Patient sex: M
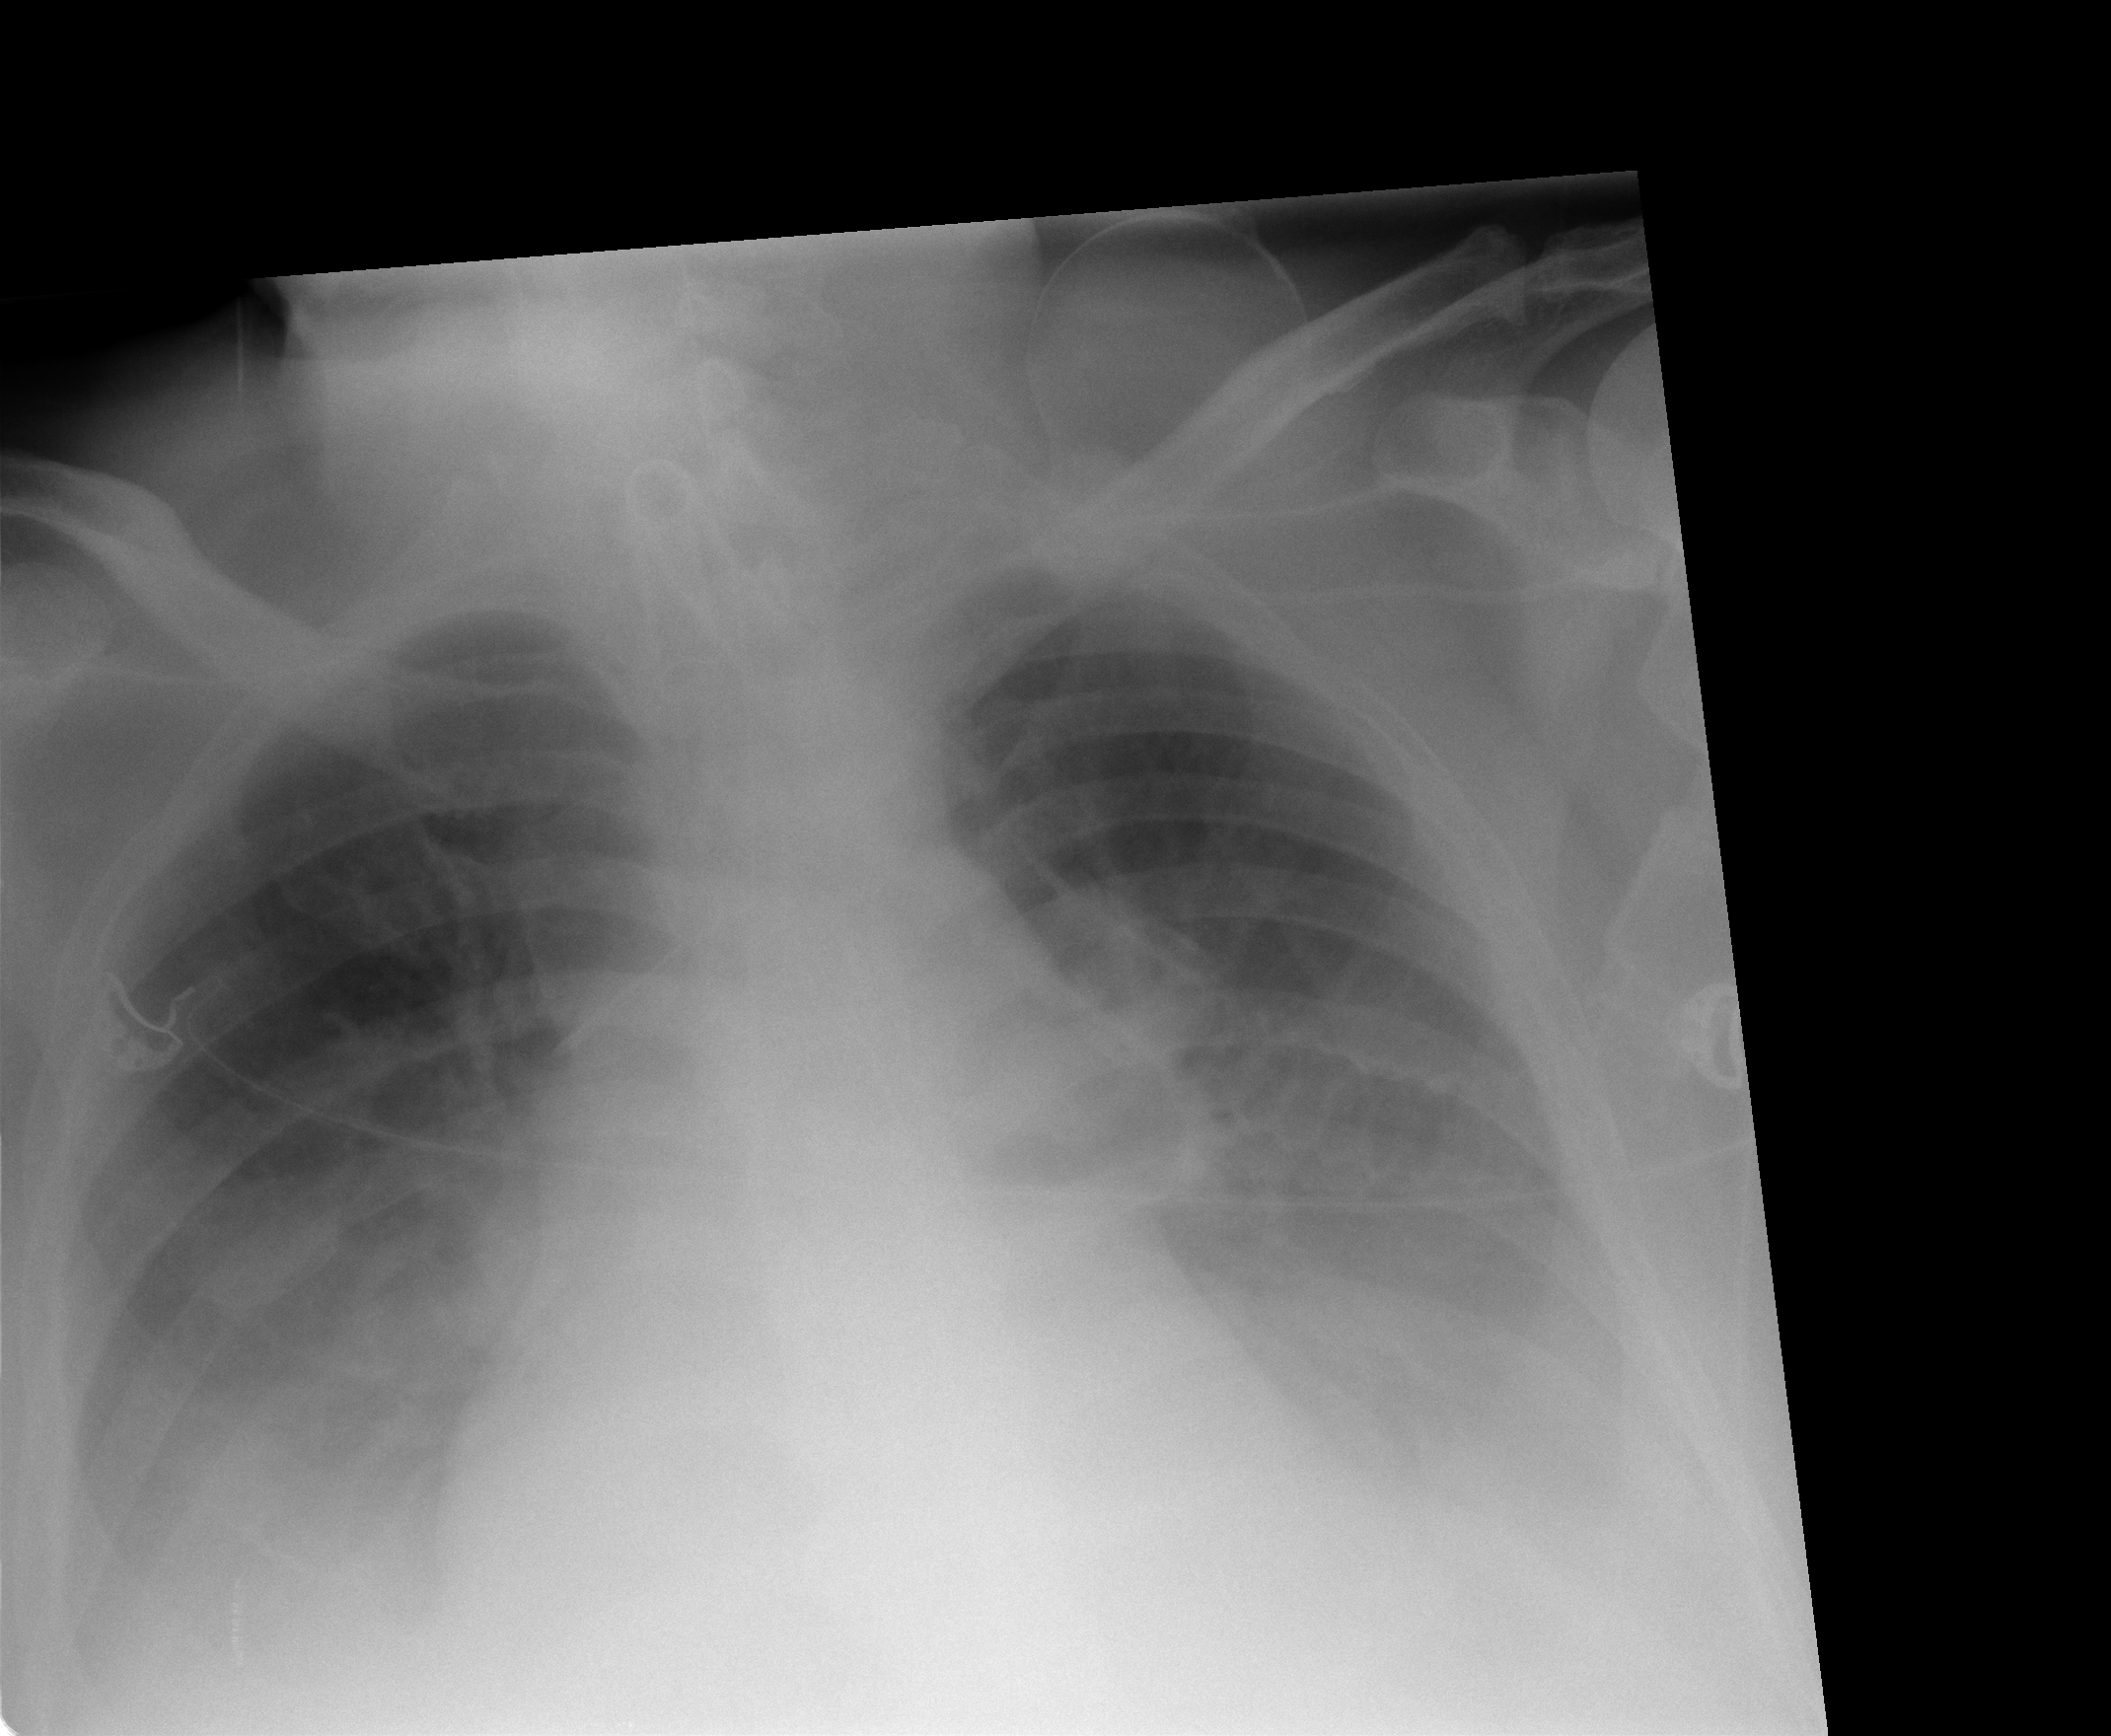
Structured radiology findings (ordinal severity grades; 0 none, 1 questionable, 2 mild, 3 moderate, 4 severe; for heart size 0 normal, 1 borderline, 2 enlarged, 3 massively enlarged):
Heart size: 2
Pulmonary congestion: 0
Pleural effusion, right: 2
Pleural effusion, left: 2
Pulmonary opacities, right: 1
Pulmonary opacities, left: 0
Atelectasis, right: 2
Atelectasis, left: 2